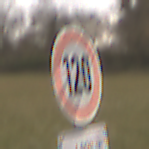
Verkehrszeichen: Geschwindigkeit120
Zusatzzeichen unten: LaengeEinerStrecke5
Umgebung: Outdoor, Nature
Tageszeit: Midday
Wetter: Overcast
Licht: Natural
Jahreszeit: NotSpecified
Kontrast: LowContrast